Question: In my app, I have an image that acts as the ground, and scrolls along the bottom. I initialize and scroll it with:
'''
-(void)initalizingScrollingBackground
{
for (int i = 0; i < 2; i++)
{
SKSpriteNode *bg = [SKSpriteNode spriteNodeWithImageNamed:@"Bottom_Scroller"];
bg.zPosition = BOTTOM_BACKGROUND_Z_POSITION;
bottomScrollerHeight = bg.size.height;
bg.position = CGPointMake((i * bg.size.width) + (bg.size.width * 0.5f) - 1, bg.size.height * 0.5f);
bg.name = @"bg";
bg.physicsBody = [SKPhysicsBody bodyWithTexture:bg.texture size:bg.texture.size];
bg.physicsBody.categoryBitMask = bottomBackgroundCategory;
bg.physicsBody.contactTestBitMask = flappyBirdCategory;
bg.physicsBody.collisionBitMask = 0;
bg.physicsBody.affectedByGravity = NO;
[self addChild:bg];
}
}
- (void)moveBottomScroller
{
[self enumerateChildNodesWithName:@"bg" usingBlock: ^(SKNode *node, BOOL *stop)
{
SKSpriteNode * bg = (SKSpriteNode *) node;
CGPoint bgVelocity = CGPointMake(-BG_VELOCITY, 0);
CGPoint amtToMove = CGPointMultiplyScalar(bgVelocity,_dt);
bg.position = CGPointAdd(bg.position, amtToMove);
//Checks if bg node is completely scrolled of the screen, if yes then put it at the end of the other node
if (bg.position.x + bg.size.width * 0.5f <= 0)
{
bg.position = CGPointMake(bg.size.width*2 - (bg.size.width * 0.5f) - 2,
bg.position.y);
}
}];
}
'''
However, after it scrolls for so long, it shows a gap in it, as shown below. How can I fix this?

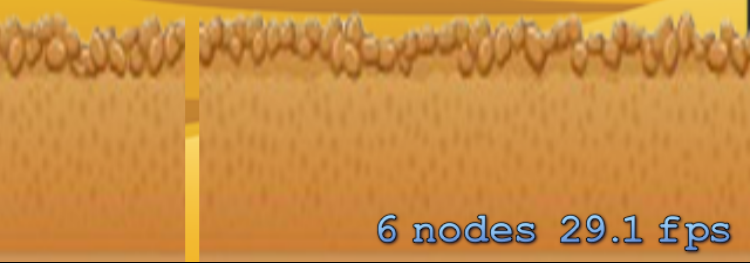
Answer: What I'd do is:
'''
// This would go in the init or didMoveToView method of your scene
const NSUInteger numBgs = 3;
for (NSUInteger i = 0; i < numBgs; i++) {
CGFloat color = 0.2f * i;
SKSpriteNode *bg = [SKSpriteNode spriteNodeWithColor:[UIColor colorWithRed:color green:color blue:color alpha:1.0] size:CGSizeMake(512, 300)];
bg.anchorPoint = CGPointMake(0.5, 0);
bg.position = CGPointMake((i * bg.size.width) + (bg.size.width * 0.5f), CGRectGetMinY(self.frame));
bg.name = @"bg";
[self addChild:bg];
if (i == numBgs-1) { // Means it's last bg on the right
lastBg = bg;
}
}
[self enumerateChildNodesWithName:@"bg" usingBlock:^(SKNode *node, BOOL *stop) {
SKSpriteNode * bg = (SKSpriteNode *) node;
//Checks if bg node is completely scrolled of the screen, if yes then put it at the end of the other node
if (bg.position.x + bg.size.width * 0.5f <= 0)
{
bg.position = CGPointMake(lastBg.position.x + bg.frame.size.width,
bg.position.y);
lastBg = bg;
}
CGPoint bgVelocity = CGPointMake(-BG_VELOCITY, 0);
CGPoint amtToMove = CGPointMultiplyScalar(bgVelocity,_dt);
bg.position = CGPointAdd(bg.position, amtToMove);
}];
'''
Where lastBg is an instance variable that points to the bg located at the top most right so that re-positioning is always going to be relative to this sprite.
Other things you can try are switching the check of the position before the re-positioning (as I did in the example) and also remove the check out of the enumerate block and do it independently of the re-positioning.
I used to do like in the example and it worked fine. Let me know how it does.